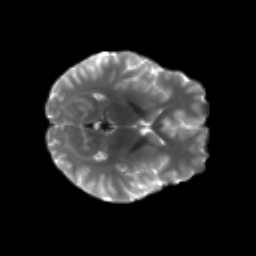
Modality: T2w
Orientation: axial
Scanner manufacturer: siemens
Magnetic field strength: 3 T
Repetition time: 4.16 s
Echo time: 0.0806 s